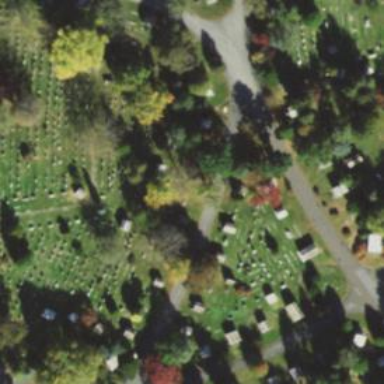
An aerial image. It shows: Graveyard with graves.